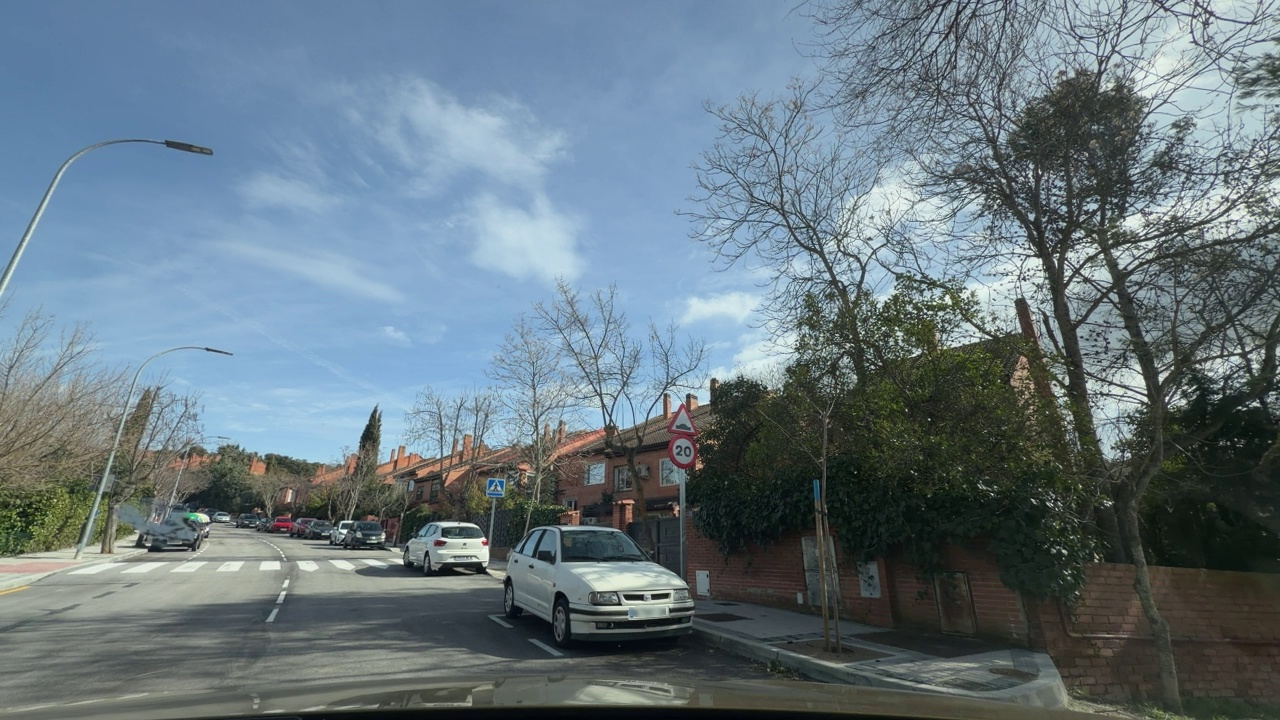
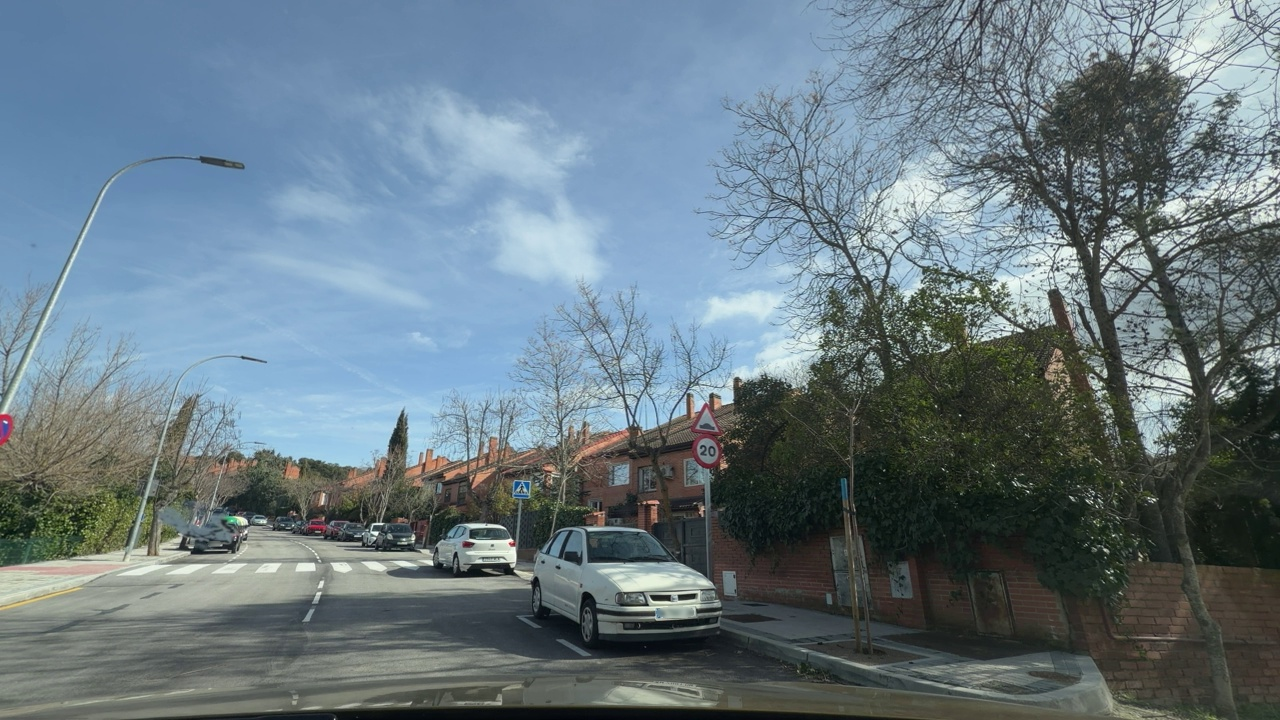
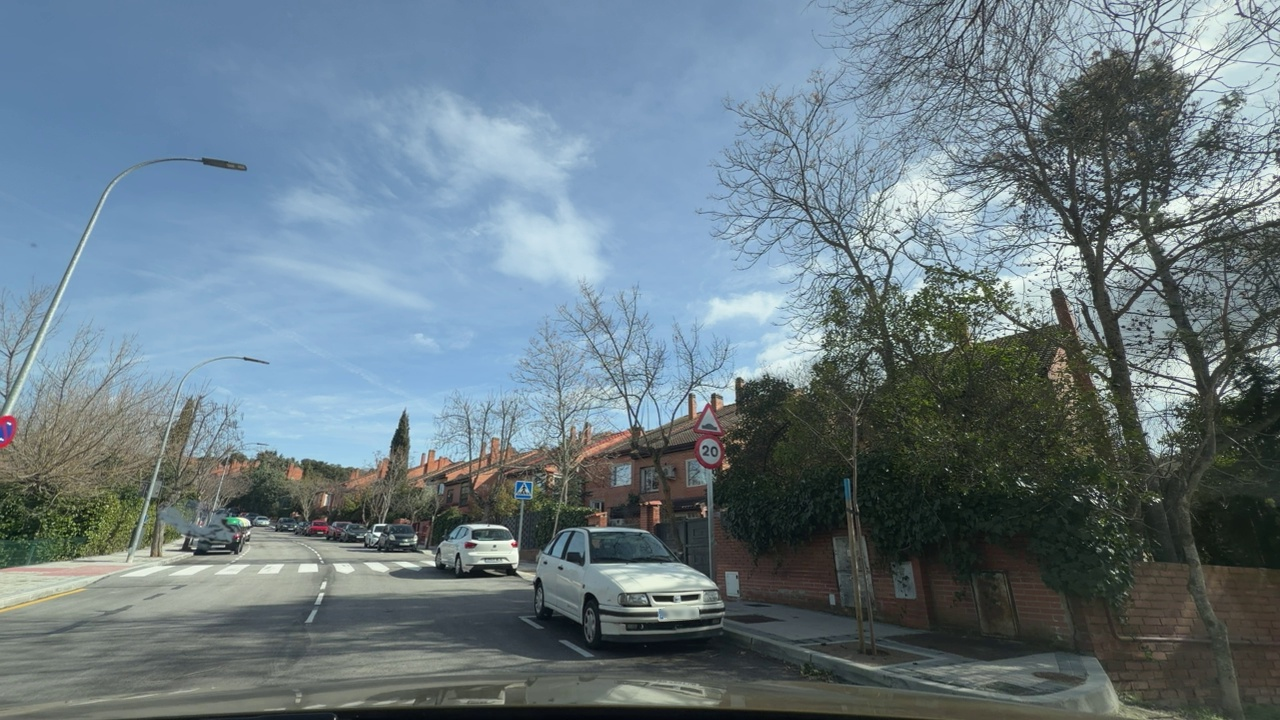
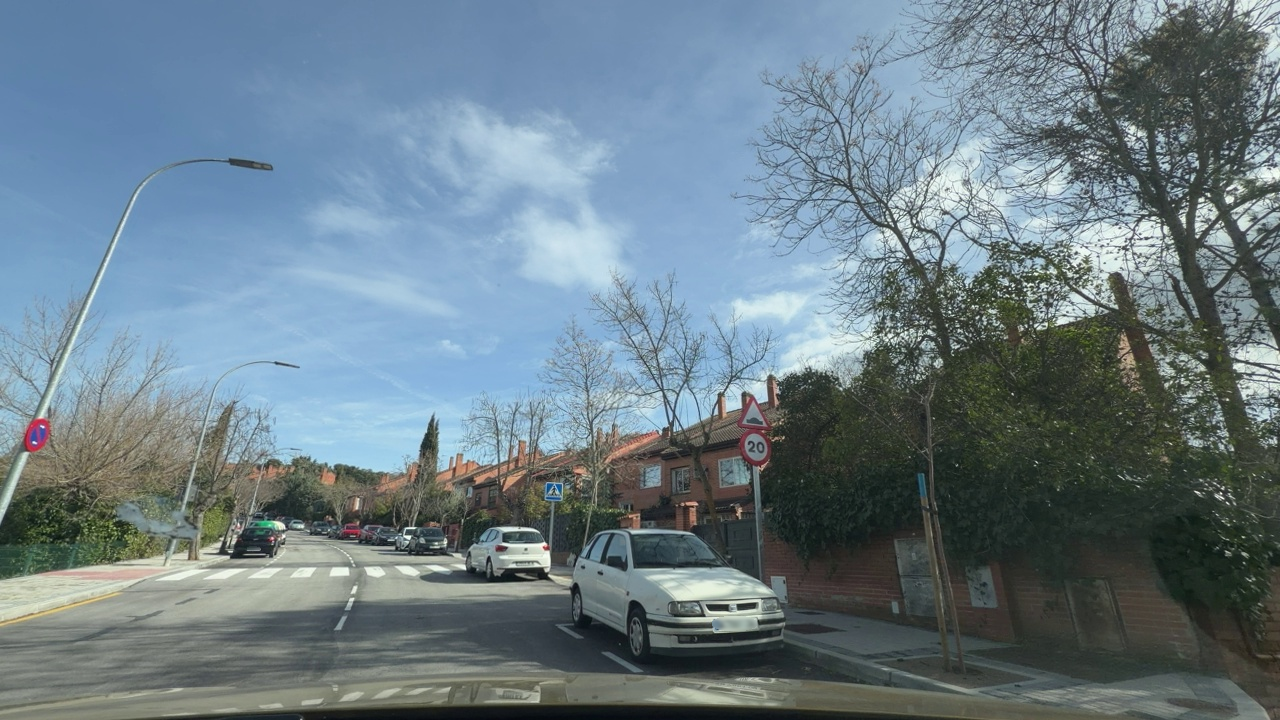
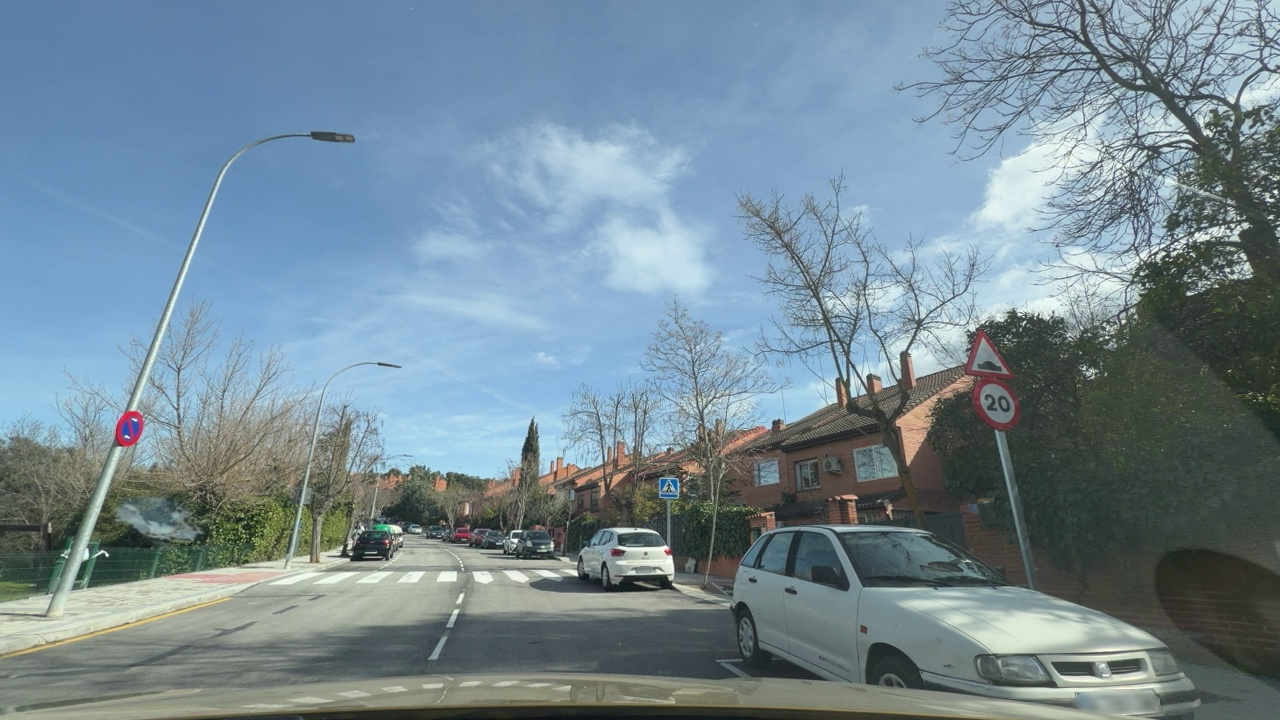
Situation: empty
Question: Is construction machinery or heavy equipment present near or within the roadway?
Answer: No
Reasoning: No construction machinery nor heavy equipment is visible.

Situation: empty
Question: Is a temporary reduced speed limit sign visible in the scene?
Answer: No
Reasoning: No visible temporary speed limit is seen.

Situation: empty
Question: Is there any discontinuity in the ego lane ahead?
Answer: No
Reasoning: No discontinuity is seen.

Situation: empty
Question: Is any vehicle or pedestrian crossing the path of the ego vehicle from a different direction?
Answer: No
Reasoning: There are no vehicles or pedestrian crossing the ego lane. Only visible vehicles are parked.